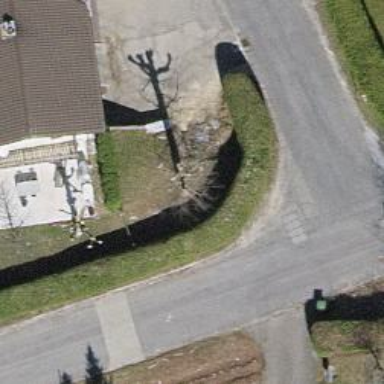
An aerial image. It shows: Hedge barrier.